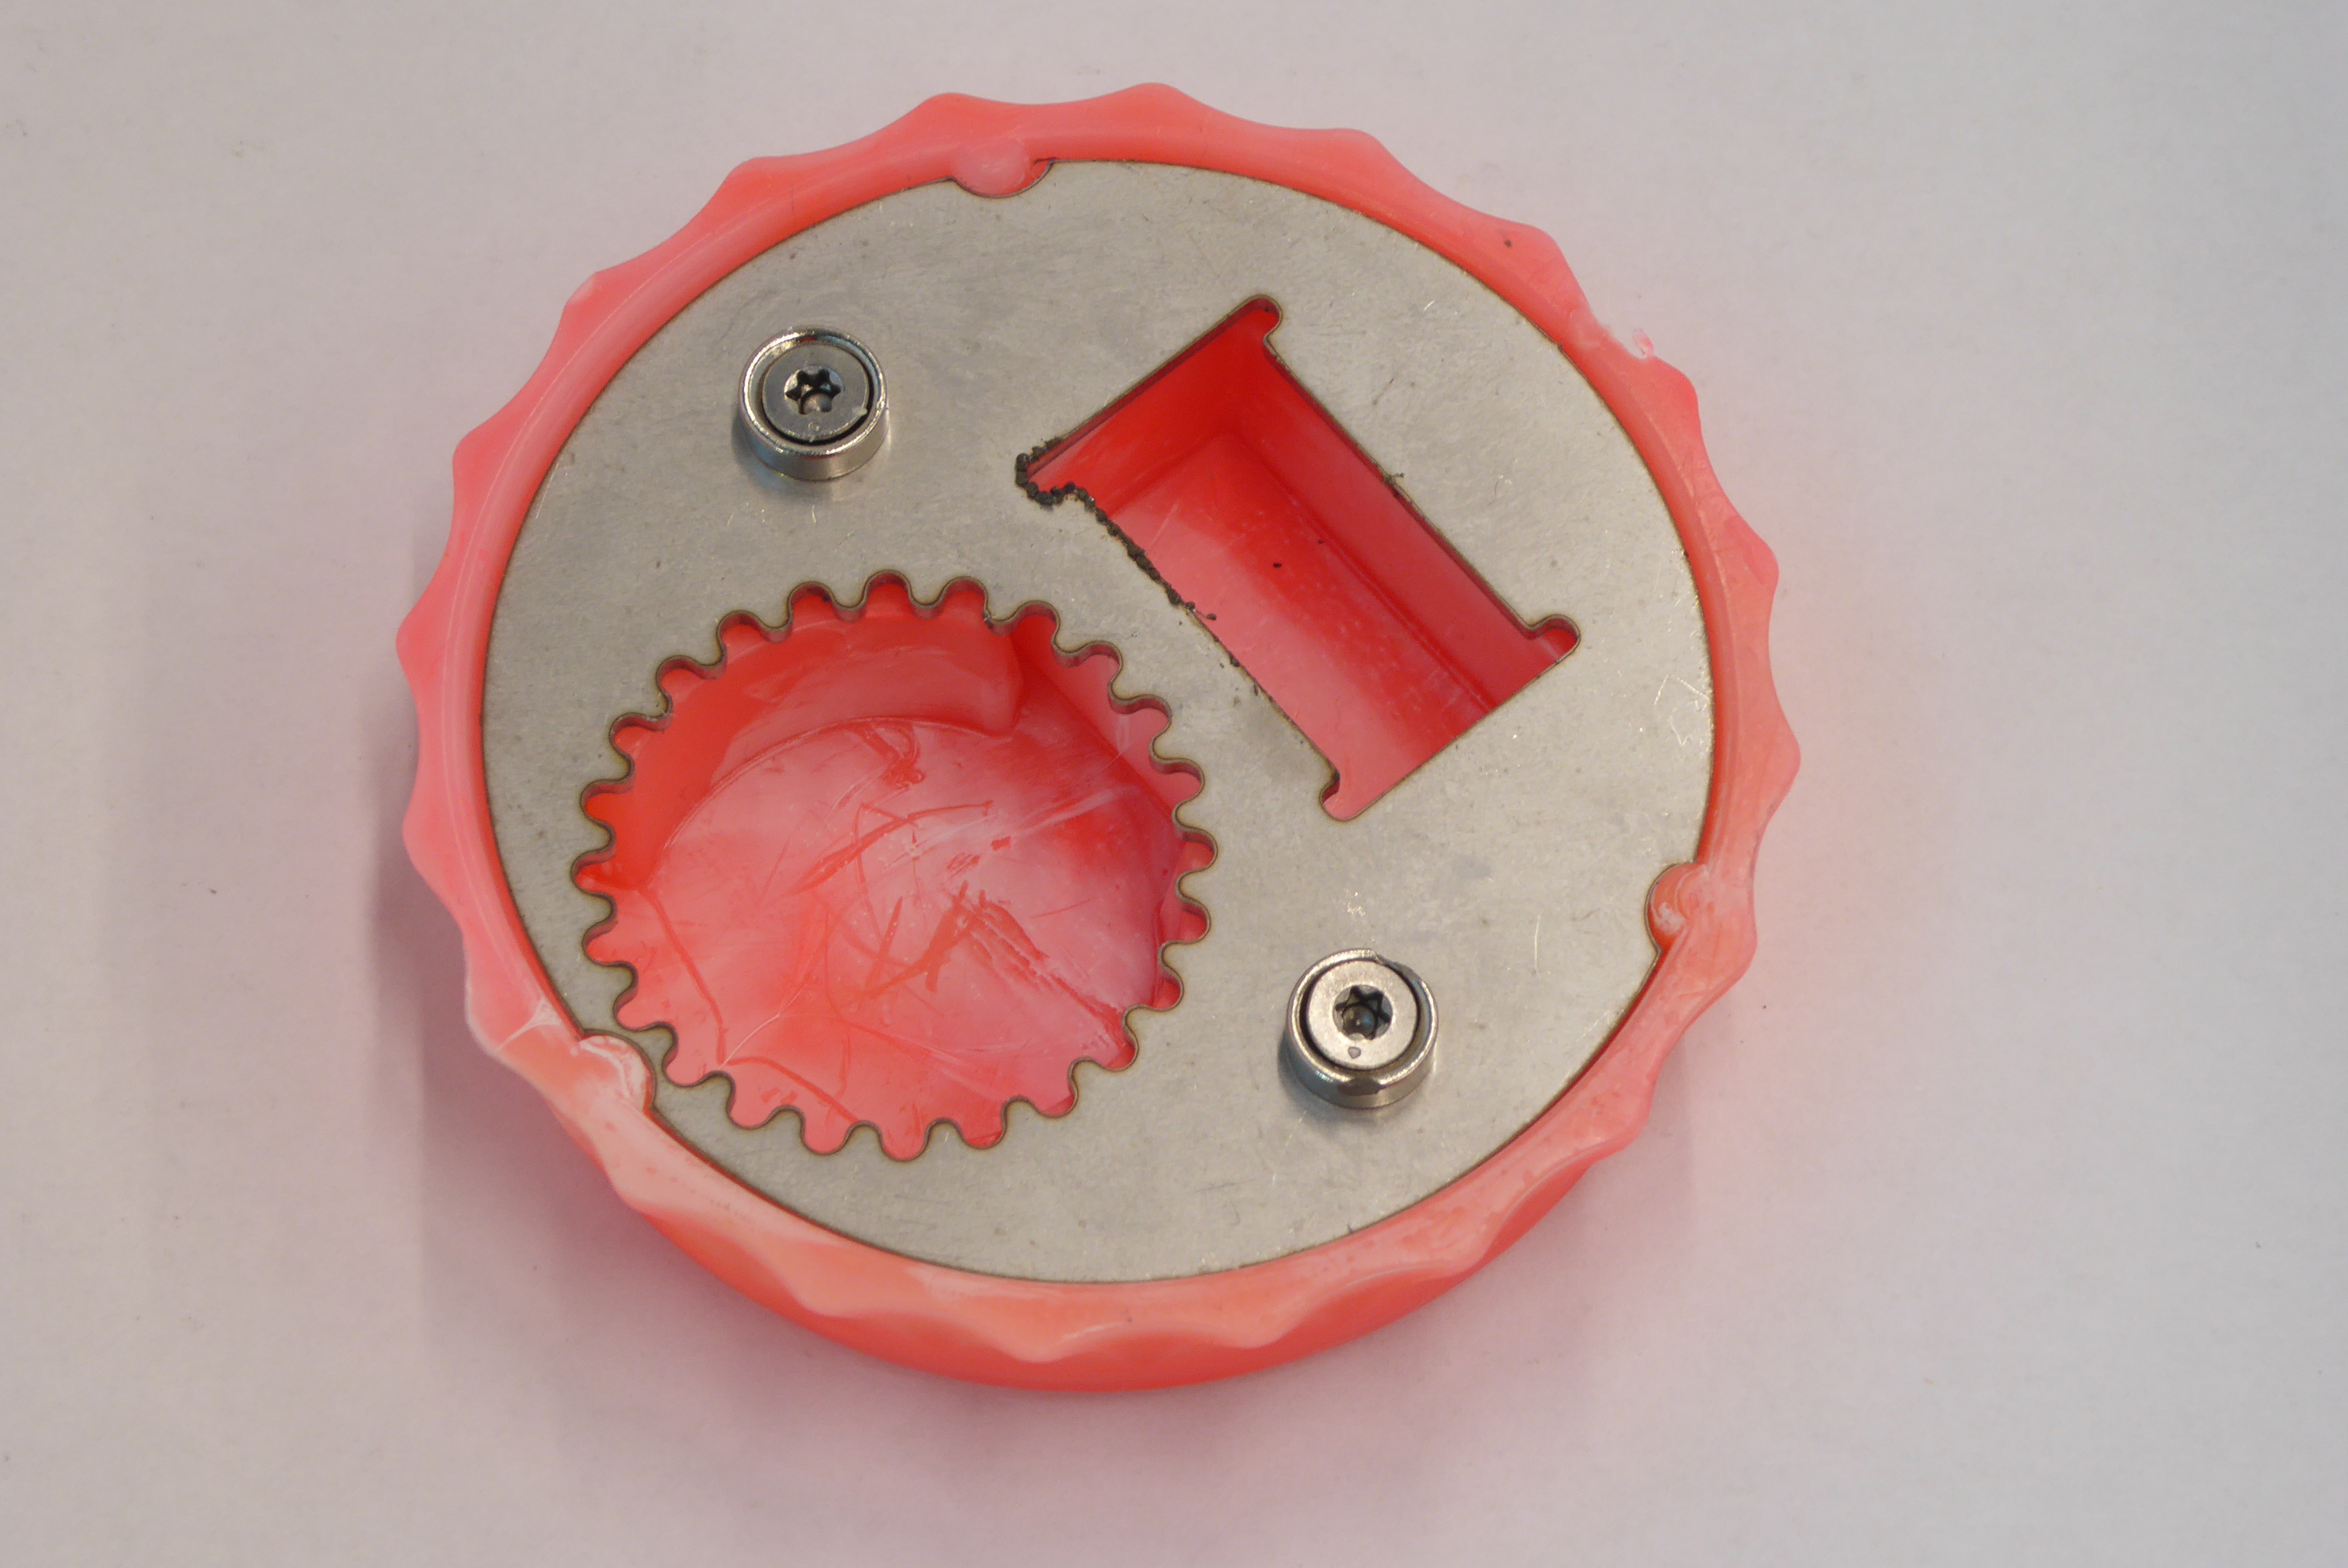
Label: Bottle Opener